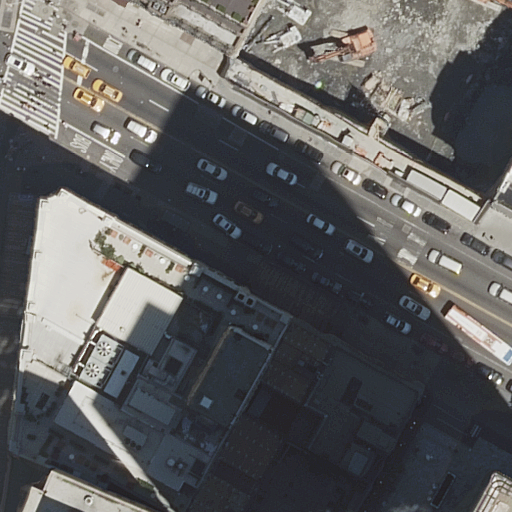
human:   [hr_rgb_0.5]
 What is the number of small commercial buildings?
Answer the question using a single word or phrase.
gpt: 0

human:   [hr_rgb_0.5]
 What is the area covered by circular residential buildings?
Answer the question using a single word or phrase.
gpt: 0m2

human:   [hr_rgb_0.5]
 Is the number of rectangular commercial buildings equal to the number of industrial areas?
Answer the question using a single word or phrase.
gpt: yes

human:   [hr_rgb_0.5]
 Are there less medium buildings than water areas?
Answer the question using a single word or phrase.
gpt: no

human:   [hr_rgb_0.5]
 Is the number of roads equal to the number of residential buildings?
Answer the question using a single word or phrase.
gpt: no

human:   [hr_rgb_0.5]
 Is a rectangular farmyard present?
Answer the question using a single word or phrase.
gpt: no

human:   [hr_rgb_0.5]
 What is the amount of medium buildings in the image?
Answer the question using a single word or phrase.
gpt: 2

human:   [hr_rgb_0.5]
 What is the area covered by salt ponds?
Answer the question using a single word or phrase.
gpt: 0m2

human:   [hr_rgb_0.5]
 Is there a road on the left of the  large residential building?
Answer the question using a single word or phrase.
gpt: yes

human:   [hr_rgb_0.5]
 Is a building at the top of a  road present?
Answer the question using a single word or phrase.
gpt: yes

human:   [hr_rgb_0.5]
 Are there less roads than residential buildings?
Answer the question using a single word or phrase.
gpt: yes

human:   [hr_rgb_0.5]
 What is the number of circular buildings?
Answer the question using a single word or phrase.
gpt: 0

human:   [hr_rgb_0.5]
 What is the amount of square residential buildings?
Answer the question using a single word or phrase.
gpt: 0

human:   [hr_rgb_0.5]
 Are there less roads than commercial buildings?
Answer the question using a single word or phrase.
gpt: no

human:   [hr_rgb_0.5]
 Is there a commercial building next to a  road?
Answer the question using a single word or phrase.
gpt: yes

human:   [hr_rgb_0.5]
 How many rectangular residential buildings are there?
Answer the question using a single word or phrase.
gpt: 3

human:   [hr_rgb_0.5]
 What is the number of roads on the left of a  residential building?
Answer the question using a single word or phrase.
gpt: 2

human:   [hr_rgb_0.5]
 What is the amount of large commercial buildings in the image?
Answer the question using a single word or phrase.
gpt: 1

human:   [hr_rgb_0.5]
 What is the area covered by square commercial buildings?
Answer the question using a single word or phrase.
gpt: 0m2

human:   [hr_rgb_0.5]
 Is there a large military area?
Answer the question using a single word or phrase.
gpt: no

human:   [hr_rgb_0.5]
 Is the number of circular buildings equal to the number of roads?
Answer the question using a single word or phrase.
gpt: no

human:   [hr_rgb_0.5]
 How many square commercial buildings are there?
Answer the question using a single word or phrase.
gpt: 0

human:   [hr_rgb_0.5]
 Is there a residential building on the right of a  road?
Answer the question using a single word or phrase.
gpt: yes

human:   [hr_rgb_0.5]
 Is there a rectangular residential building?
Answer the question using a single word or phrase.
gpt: yes

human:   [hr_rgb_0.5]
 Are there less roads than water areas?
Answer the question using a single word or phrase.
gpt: no

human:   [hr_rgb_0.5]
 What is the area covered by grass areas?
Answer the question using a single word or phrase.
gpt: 0m2

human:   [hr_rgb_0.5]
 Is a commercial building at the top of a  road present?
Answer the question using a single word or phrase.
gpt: no

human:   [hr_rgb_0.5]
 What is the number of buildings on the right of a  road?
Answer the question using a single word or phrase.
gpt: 6

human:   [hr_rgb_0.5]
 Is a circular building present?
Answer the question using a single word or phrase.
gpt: no

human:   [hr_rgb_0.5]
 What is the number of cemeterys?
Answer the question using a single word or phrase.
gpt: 0

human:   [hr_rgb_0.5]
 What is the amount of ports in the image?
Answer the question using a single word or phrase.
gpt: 0

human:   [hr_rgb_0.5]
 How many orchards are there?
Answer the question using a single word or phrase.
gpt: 0

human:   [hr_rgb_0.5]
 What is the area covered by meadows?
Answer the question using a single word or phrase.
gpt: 0m2

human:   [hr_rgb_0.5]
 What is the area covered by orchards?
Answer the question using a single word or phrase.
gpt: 0m2

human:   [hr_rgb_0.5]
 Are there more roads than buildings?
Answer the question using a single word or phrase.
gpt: no

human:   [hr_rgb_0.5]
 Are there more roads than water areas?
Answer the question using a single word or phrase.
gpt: yes